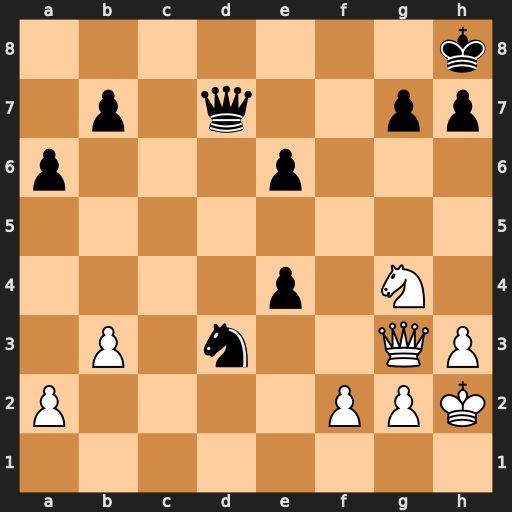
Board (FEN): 7k/1p1q2pp/p3p3/8/4p1N1/1P1n2QP/P4PPK/8
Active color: w
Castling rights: -
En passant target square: -
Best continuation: Qb8+ Qc8 Qxc8#